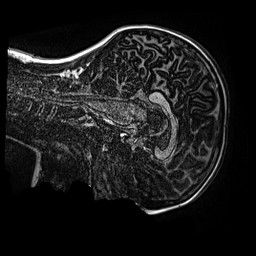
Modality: MP2RAGE
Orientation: sagittal
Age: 12
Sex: male
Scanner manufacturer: siemens
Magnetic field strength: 3 T
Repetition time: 4 s
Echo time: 0.00299 s